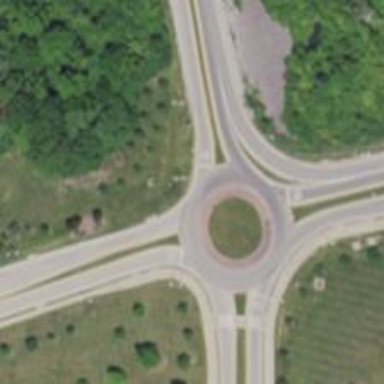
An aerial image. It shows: Secondary road around roundabout.